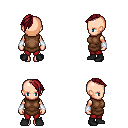
a pixel art fantasy rpg character, female body template, human, light skin, brown tunic, red pants, brunette long mohawk hairstyle, white cloth bracers, black shoes, four views (front, back, left, right), 2x2 character sprite sheet, small pixel art, hard edges, no anti-aliasing